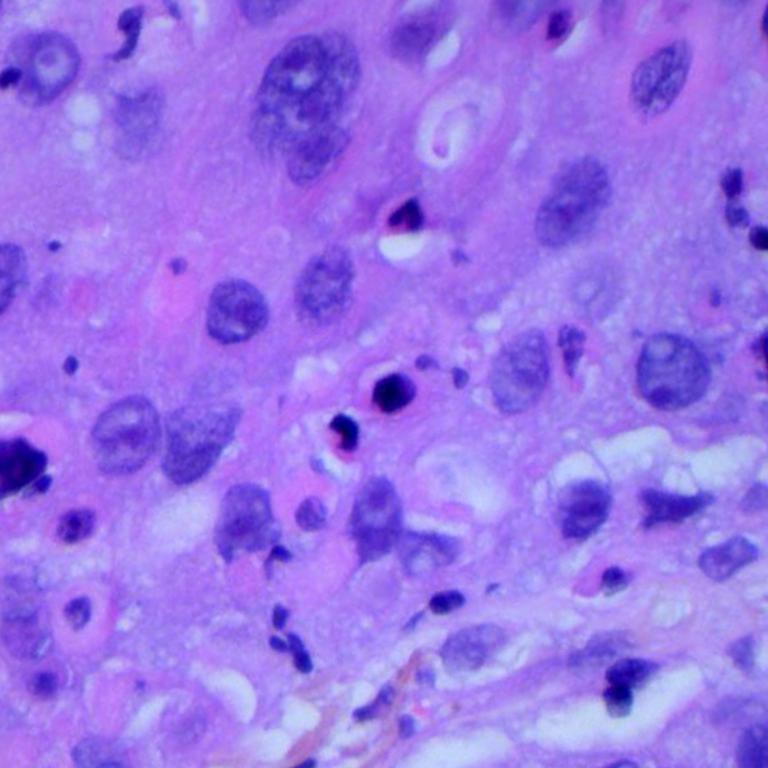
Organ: lung
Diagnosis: squamous carcinomas